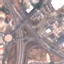
Land use / land cover class: Highway